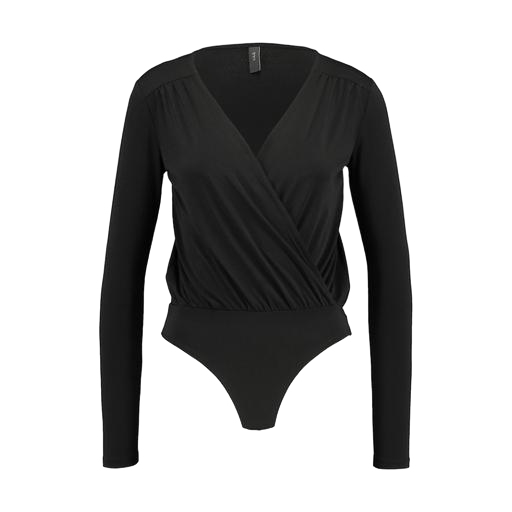
black plunge bodysuit, black mira cape-effect bodysuit, black long-sleeved wrap top, white background